Field crop: maize
Growth stage: 2
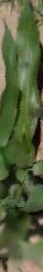
Species: maize